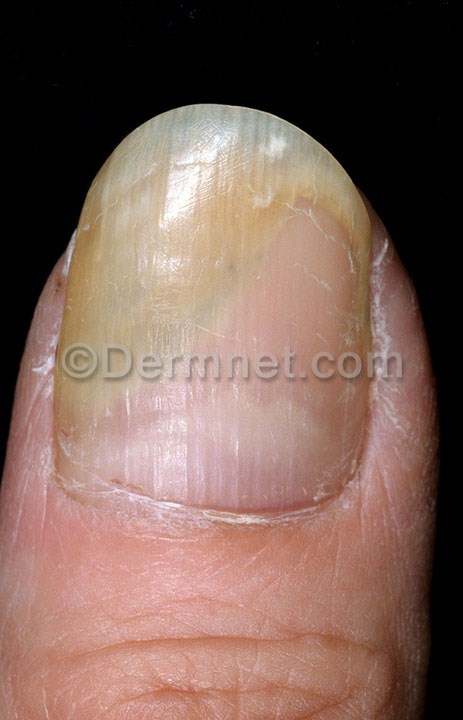
Disease: Nail Fungus and other Nail Disease